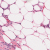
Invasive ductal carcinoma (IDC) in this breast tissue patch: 0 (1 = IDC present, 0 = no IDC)